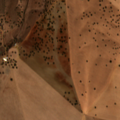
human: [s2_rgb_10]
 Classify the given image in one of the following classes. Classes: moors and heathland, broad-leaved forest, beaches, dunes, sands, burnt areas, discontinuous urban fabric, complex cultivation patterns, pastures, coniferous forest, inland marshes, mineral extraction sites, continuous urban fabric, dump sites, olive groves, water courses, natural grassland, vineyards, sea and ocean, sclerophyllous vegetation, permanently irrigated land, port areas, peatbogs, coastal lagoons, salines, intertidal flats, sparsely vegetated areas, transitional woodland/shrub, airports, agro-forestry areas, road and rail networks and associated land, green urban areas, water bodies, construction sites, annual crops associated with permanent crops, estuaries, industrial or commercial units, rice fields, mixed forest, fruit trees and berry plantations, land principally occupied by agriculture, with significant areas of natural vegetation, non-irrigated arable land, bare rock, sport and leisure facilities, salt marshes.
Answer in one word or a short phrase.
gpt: non-irrigated arable land, agro-forestry areas